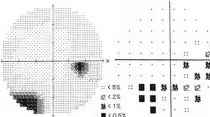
Humphrey visual field examination results in patient 2. Third examination of patient's binoculus.
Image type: chart (chart)